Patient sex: F
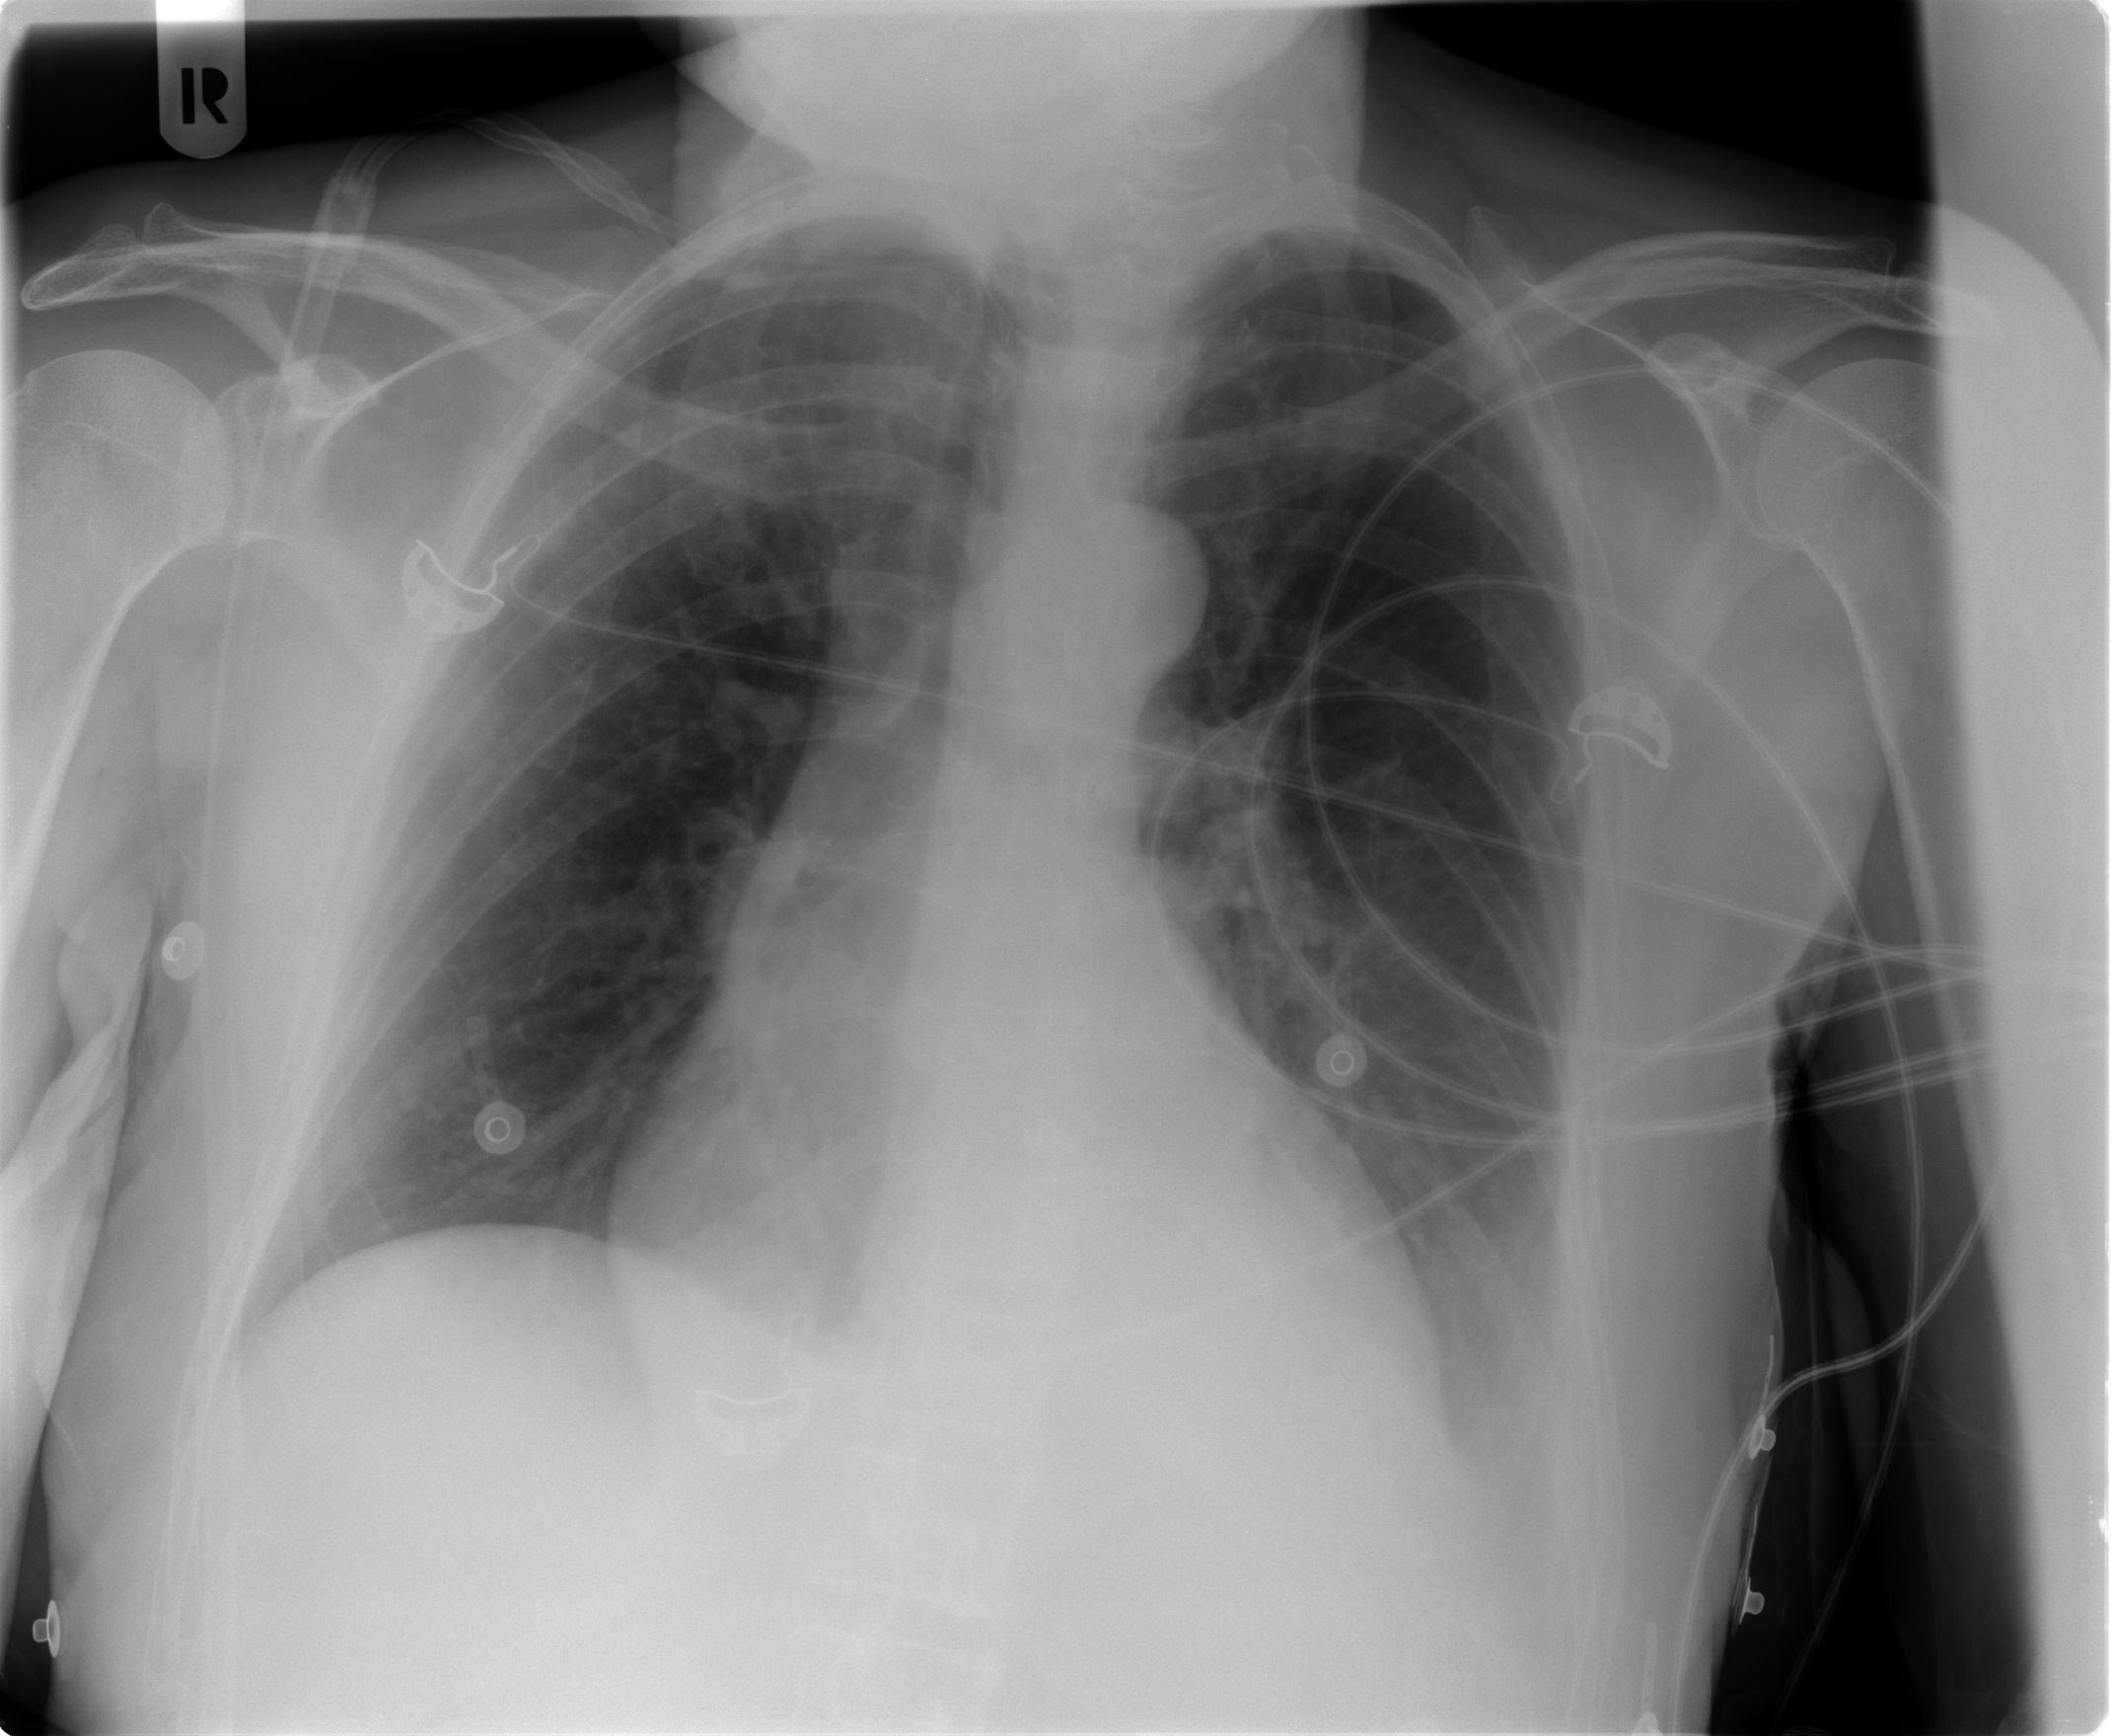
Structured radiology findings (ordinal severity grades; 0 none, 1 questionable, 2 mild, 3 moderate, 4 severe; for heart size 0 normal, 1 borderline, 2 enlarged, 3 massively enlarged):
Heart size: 0
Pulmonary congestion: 2
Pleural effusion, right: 0
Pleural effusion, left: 2
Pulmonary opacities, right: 0
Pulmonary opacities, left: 0
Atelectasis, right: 2
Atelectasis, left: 2